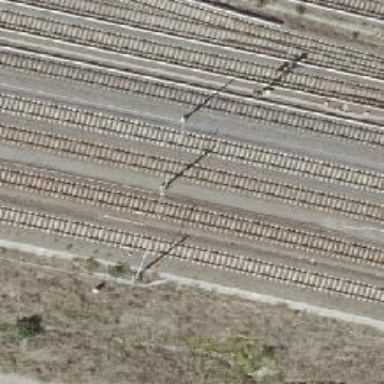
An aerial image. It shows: Catenary mast for power lines.